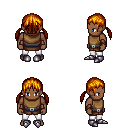
a pixel art fantasy rpg character, male body template, human, dark skin, leather chest armor, white pants, dark blonde twin-tailed hairstyle, leather bracers, metal boots, four views (front, back, left, right), 2x2 character sprite sheet, small pixel art, hard edges, no anti-aliasing